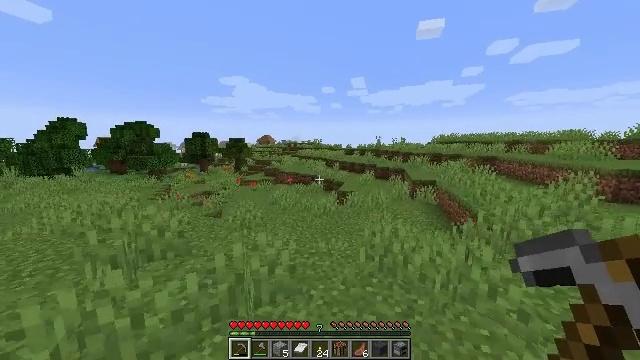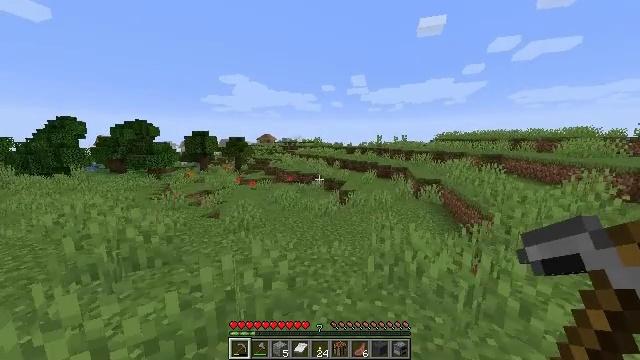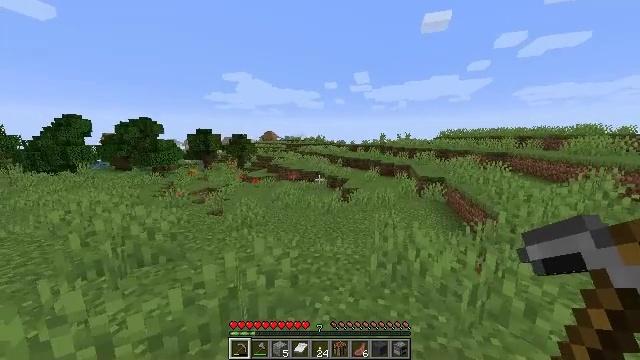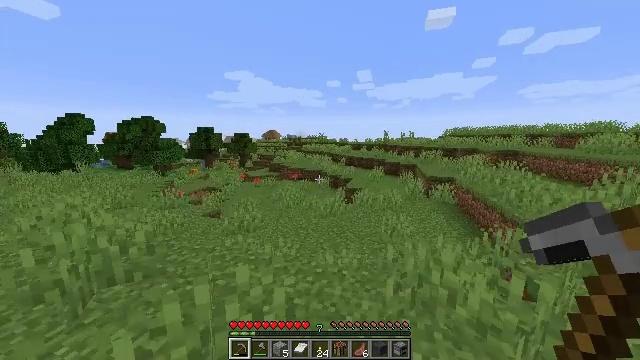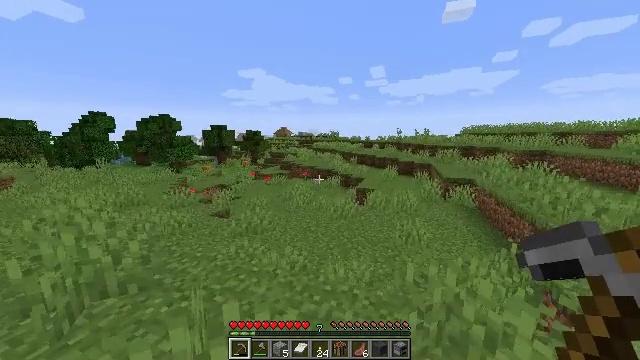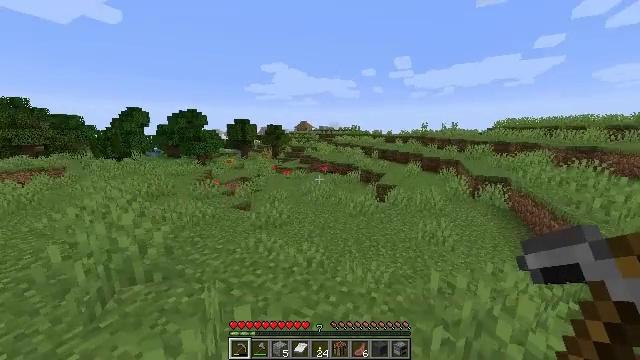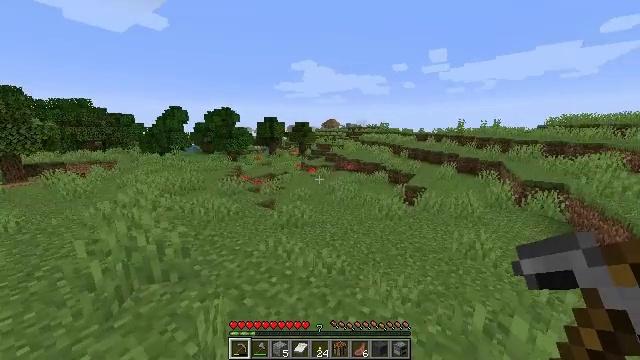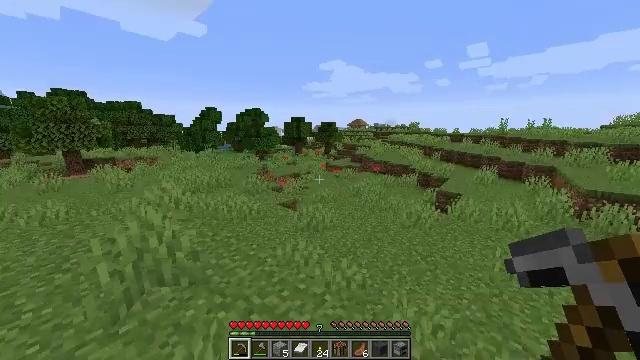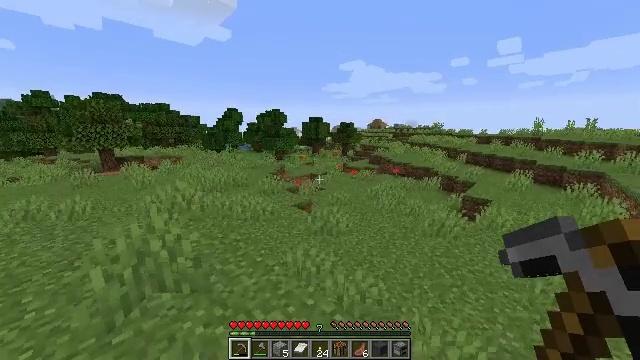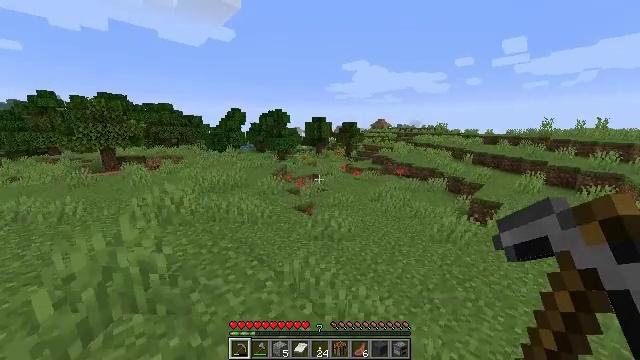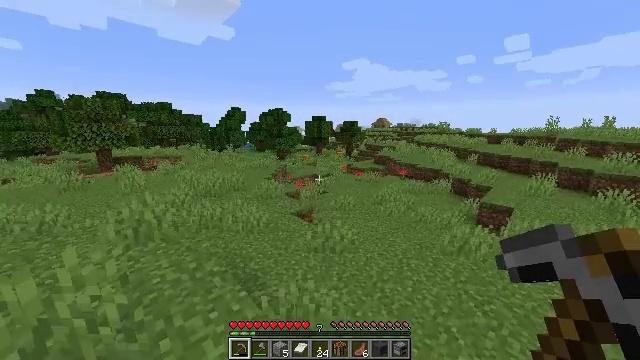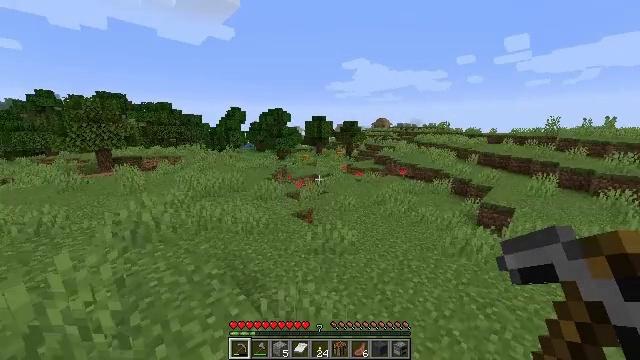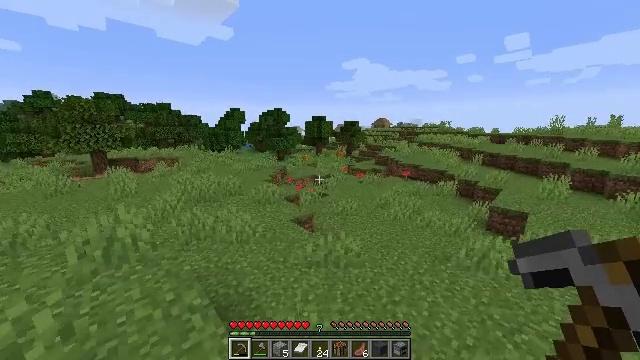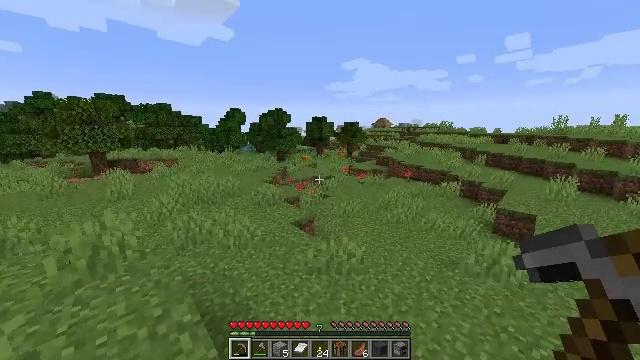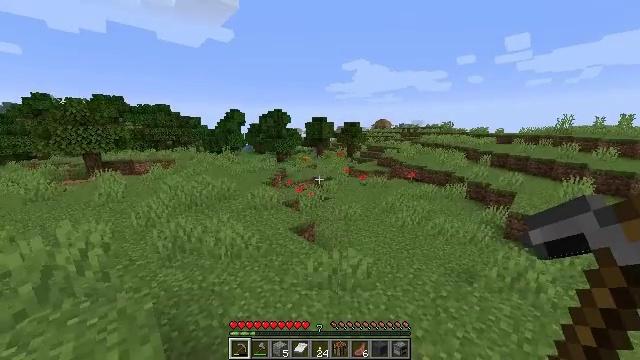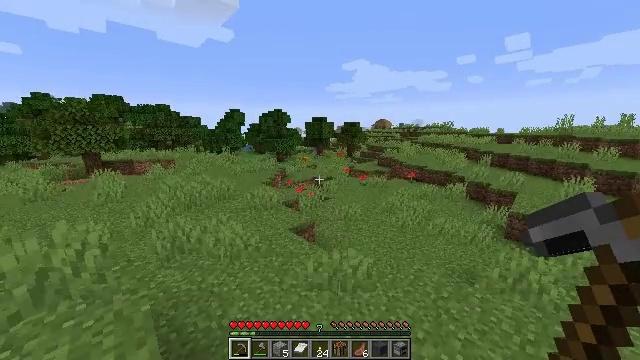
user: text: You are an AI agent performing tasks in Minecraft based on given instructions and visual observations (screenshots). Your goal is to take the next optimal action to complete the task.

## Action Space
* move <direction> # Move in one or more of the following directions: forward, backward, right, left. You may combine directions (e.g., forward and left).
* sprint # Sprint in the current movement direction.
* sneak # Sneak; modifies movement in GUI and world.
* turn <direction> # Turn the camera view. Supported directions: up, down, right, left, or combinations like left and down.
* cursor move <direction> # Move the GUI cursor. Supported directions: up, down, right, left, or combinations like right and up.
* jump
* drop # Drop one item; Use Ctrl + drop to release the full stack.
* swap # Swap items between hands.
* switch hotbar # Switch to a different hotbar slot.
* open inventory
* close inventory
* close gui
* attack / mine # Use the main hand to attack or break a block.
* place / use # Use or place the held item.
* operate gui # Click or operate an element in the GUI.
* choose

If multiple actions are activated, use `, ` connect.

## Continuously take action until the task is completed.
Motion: motion action
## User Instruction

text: Mine the pumpkin from the ground.
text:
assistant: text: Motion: move forward, sprint
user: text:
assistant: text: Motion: move forward, sprint
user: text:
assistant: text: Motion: move forward, sprint
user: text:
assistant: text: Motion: move forward, sprint, turn left
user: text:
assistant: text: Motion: move forward, sprint, turn left and down
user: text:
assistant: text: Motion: move forward, sprint, turn left
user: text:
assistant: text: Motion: move forward, sprint, turn left
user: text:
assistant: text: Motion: move forward, sprint, turn left
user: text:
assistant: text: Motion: move forward, sprint
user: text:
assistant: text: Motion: move forward, sprint
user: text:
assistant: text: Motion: move forward, sprint
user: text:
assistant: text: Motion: move forward, sprint
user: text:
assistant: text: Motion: move forward, sprint
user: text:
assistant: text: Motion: move forward, sprint
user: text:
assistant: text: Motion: move forward, sprint
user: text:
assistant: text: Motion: move forward, sprint
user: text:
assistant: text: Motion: move forward, sprint
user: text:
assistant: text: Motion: move forward, sprint
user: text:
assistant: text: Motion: move forward, sprint
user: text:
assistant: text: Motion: move forward, sprint
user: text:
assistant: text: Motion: move forward, sprint, turn down
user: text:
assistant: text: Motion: move forward, sprint
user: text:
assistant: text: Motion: move forward, sprint
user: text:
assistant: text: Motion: move forward, sprint
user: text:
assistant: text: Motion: move forward, sprint
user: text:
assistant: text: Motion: move forward, sprint
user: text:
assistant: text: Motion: move forward, sprint
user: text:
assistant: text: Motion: move forward, sprint
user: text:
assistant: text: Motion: move forward, sprint
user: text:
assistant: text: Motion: move forward, sprint